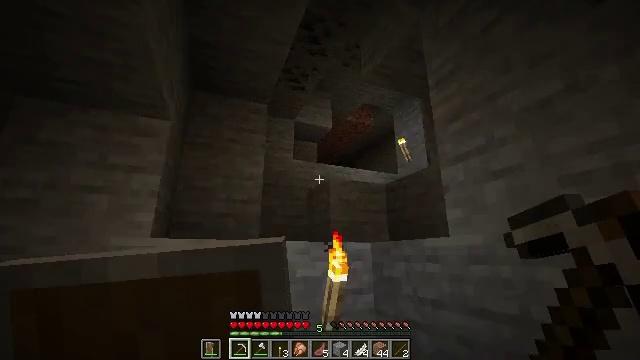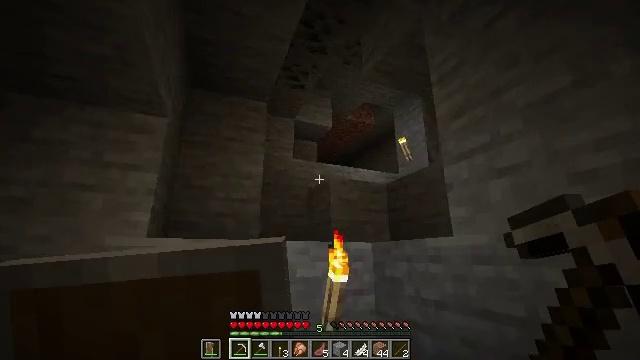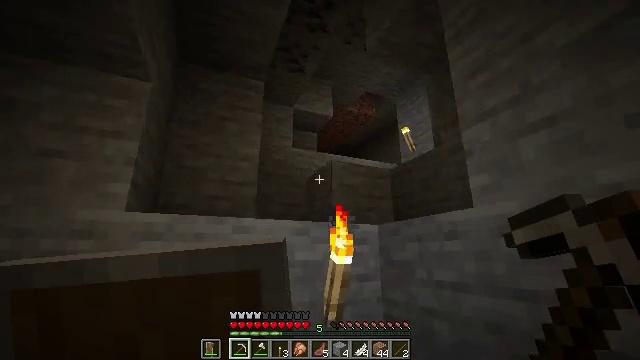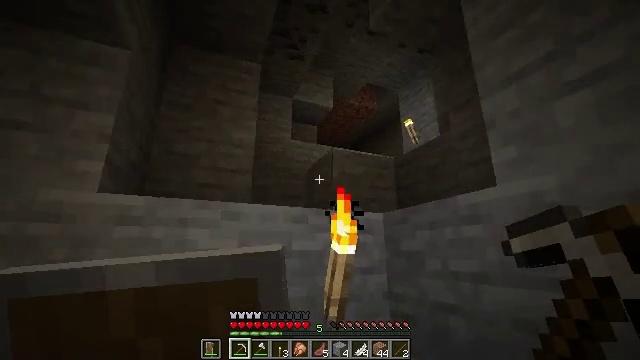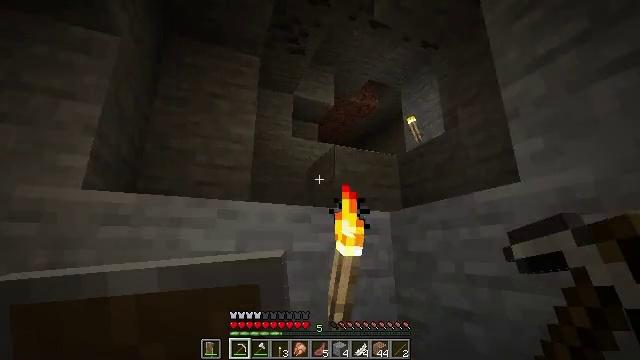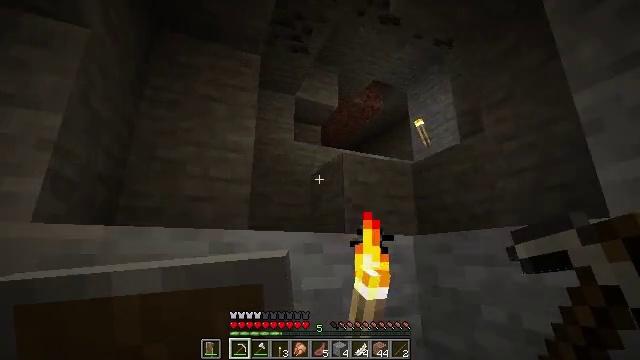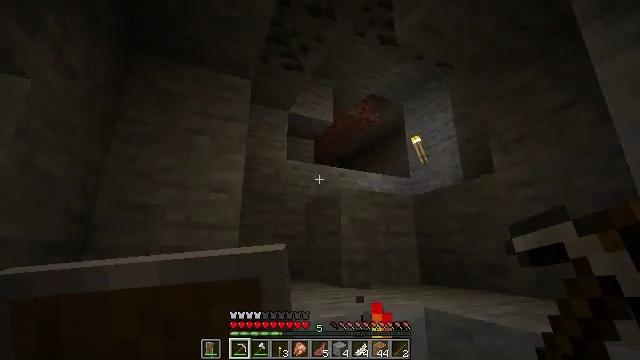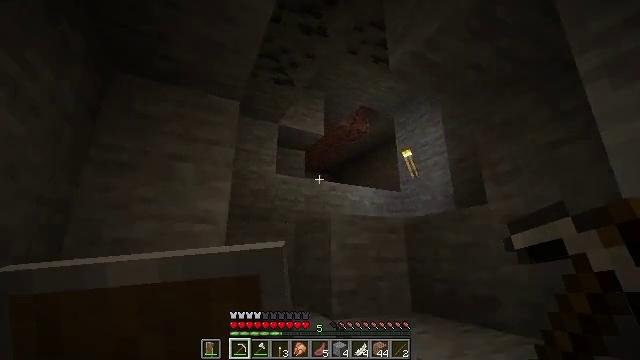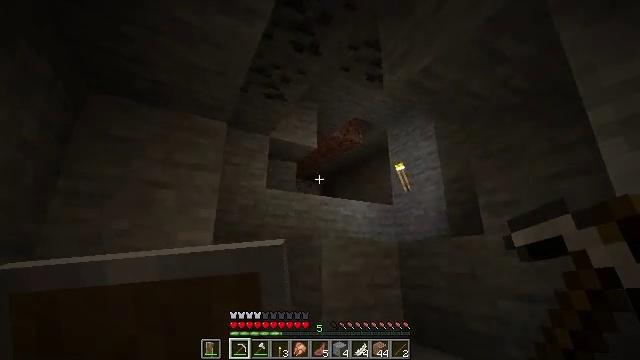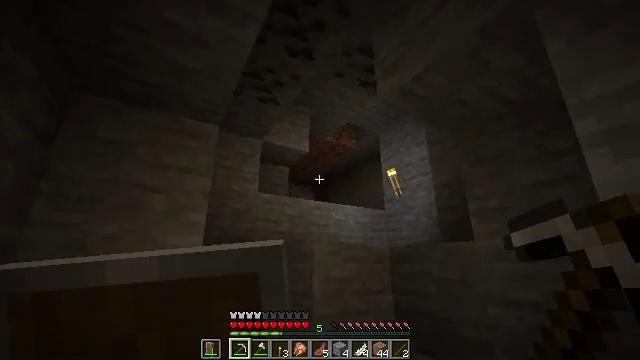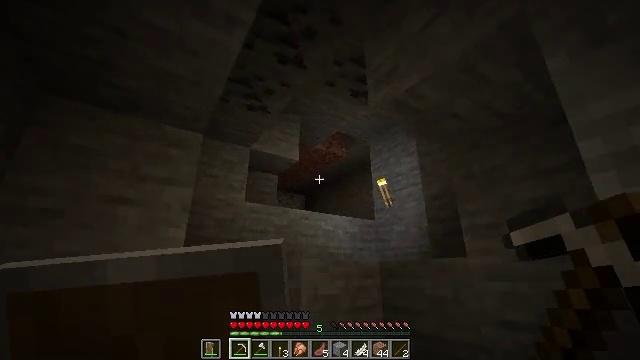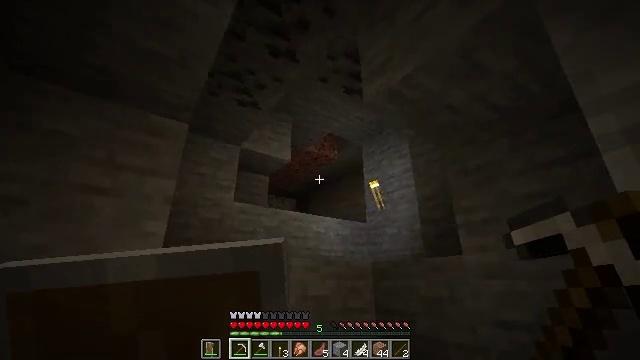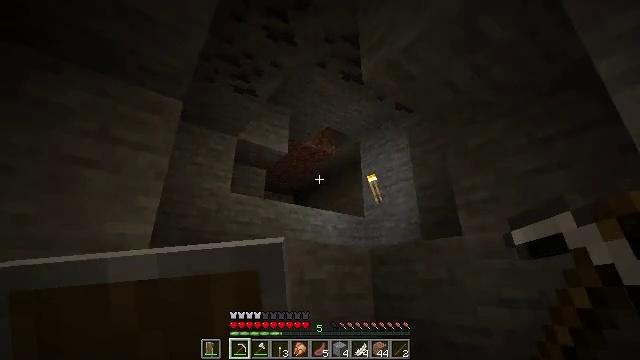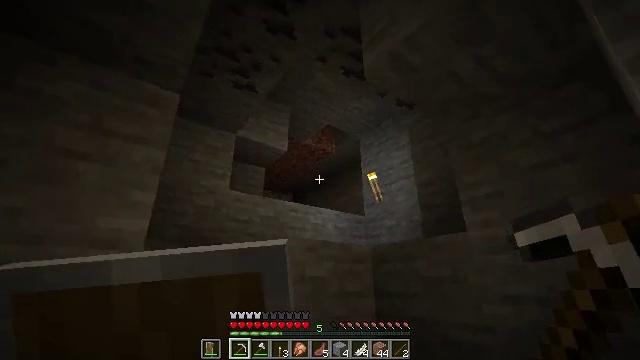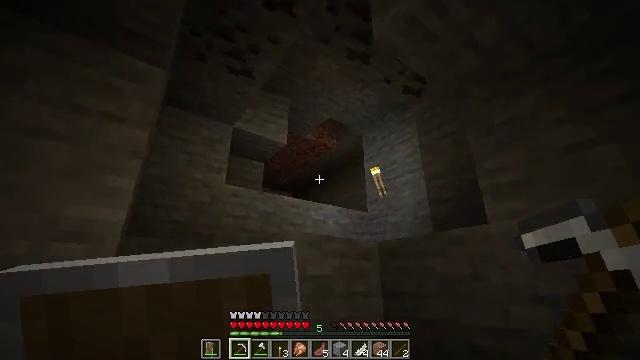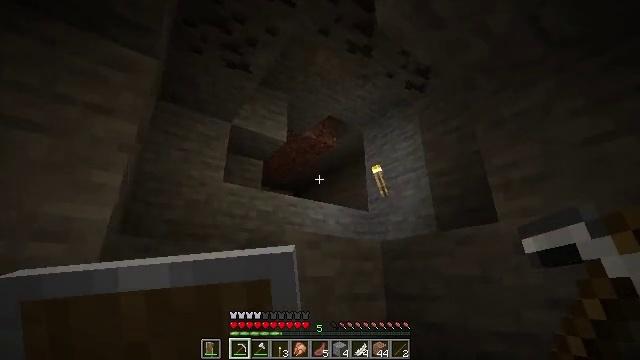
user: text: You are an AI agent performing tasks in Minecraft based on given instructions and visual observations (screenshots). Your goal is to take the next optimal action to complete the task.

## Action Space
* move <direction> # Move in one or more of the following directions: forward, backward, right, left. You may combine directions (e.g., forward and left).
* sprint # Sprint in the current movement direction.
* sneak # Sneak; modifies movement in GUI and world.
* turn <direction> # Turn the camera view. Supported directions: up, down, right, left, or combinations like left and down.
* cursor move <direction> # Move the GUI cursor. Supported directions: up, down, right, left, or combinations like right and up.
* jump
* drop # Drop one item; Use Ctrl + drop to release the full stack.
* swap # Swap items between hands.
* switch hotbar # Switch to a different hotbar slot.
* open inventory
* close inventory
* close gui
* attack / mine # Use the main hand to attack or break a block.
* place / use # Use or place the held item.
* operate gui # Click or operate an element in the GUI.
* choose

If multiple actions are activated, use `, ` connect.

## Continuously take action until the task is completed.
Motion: motion action
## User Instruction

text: Attack the ground to harvest granite.
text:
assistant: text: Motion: move forward, jump
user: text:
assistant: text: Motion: move forward, jump
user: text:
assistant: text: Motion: move forward, jump
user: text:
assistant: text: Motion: move forward, jump
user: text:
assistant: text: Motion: move forward, jump
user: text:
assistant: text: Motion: move forward, turn right, jump
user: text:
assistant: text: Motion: move forward, turn right, jump
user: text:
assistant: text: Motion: move forward, turn right, jump
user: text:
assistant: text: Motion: move forward, turn right, jump
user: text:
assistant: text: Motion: move forward, turn right and up, jump
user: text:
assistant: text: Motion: move forward, turn right and up, jump
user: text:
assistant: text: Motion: move forward, jump
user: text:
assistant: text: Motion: move forward
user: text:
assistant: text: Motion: move forward
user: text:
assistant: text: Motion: move forward
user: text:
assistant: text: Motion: move forward
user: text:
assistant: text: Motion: move forward
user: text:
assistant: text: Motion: move forward
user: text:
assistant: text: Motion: move forward
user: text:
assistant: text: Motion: move forward, jump
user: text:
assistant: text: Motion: move forward, jump
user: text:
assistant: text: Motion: move forward, jump
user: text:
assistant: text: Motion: move forward, jump
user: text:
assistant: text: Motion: move forward, jump
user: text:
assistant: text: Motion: move forward, jump
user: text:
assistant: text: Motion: move forward, jump
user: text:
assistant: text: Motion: move forward, jump
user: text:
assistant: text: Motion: move forward, turn left, jump
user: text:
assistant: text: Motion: move forward, turn left and down, jump
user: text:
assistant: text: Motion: move forward, turn left and down, jump